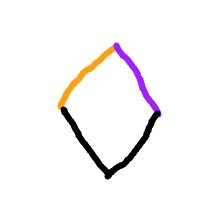
Shape: rhombus